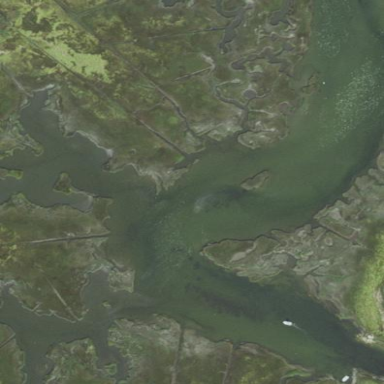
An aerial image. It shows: Tidal wetland with tidal flats.